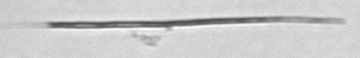
Label: fiber_TAG_external_detritus